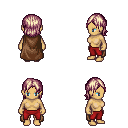
a pixel art fantasy rpg character, female body template, human, tanned skin, brown cape, red pants, white blonde long bangs hairstyle, four views (front, back, left, right), 2x2 character sprite sheet, small pixel art, hard edges, no anti-aliasing